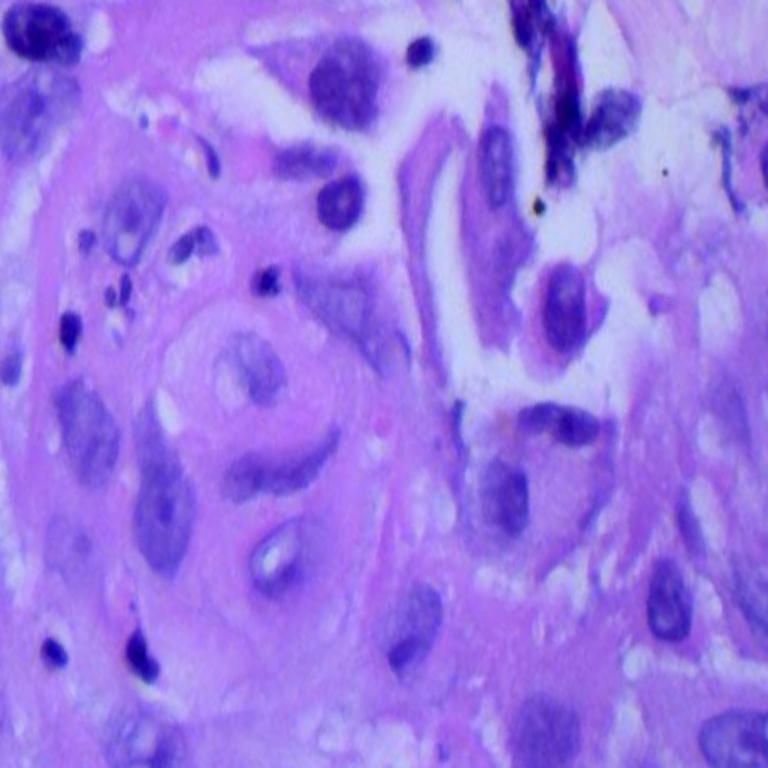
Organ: lung
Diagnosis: squamous carcinomas